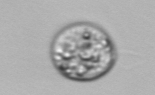
Label: Amoeba